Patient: sex M, age 59
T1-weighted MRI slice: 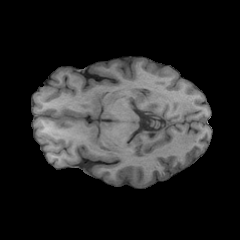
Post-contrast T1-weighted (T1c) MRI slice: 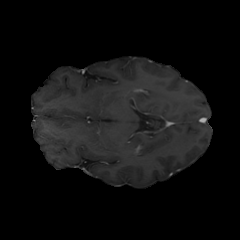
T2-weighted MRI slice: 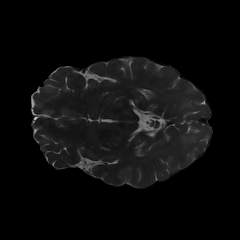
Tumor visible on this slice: no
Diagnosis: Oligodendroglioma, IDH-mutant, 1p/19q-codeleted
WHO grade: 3